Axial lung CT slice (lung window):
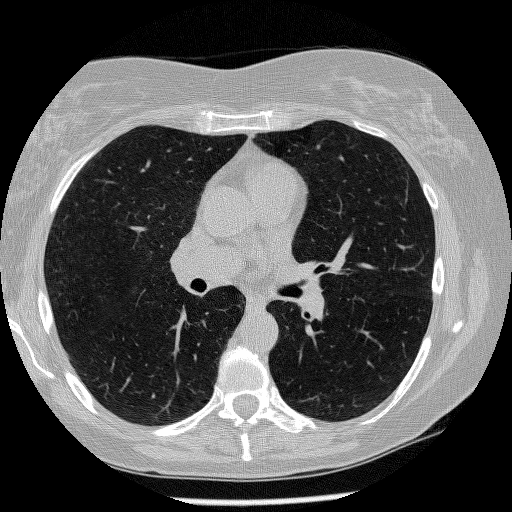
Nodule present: no